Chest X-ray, AP view. Patient: 50 years old, sex M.
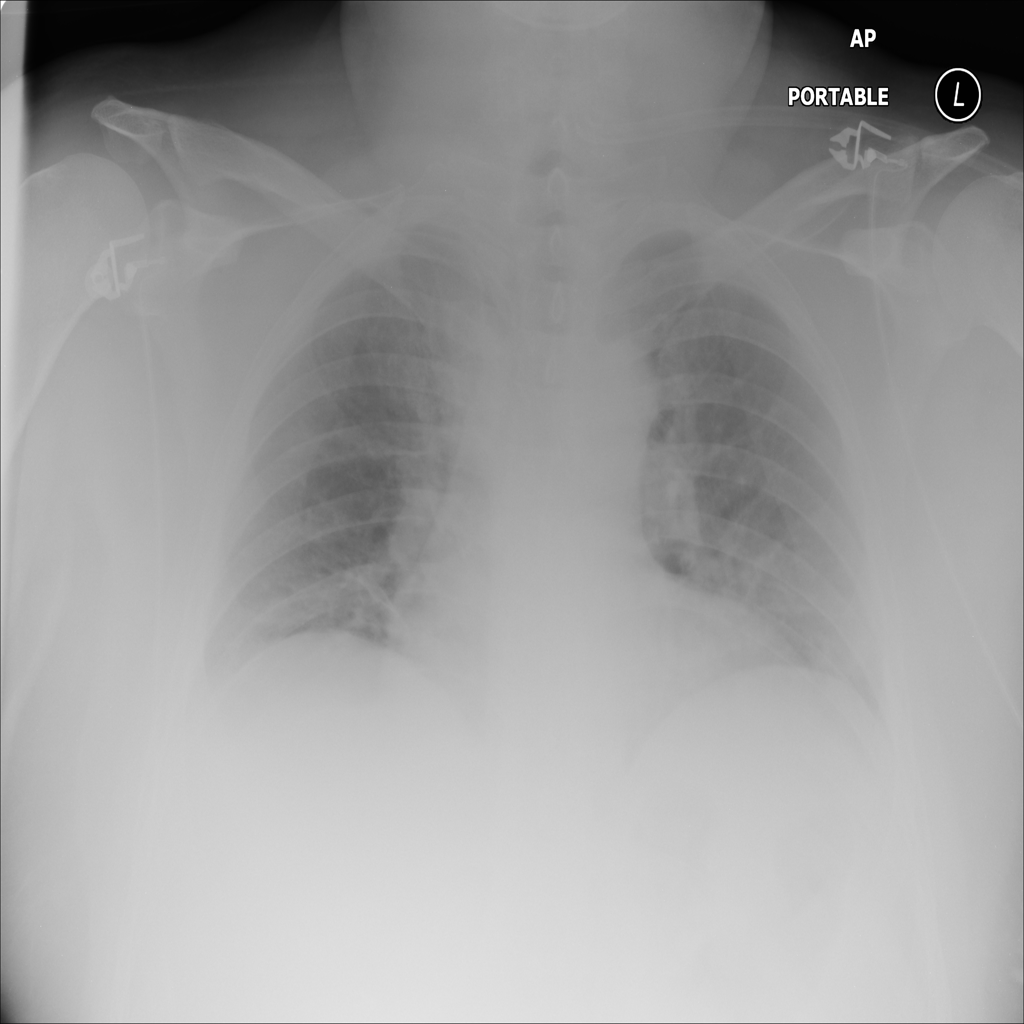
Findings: No Finding